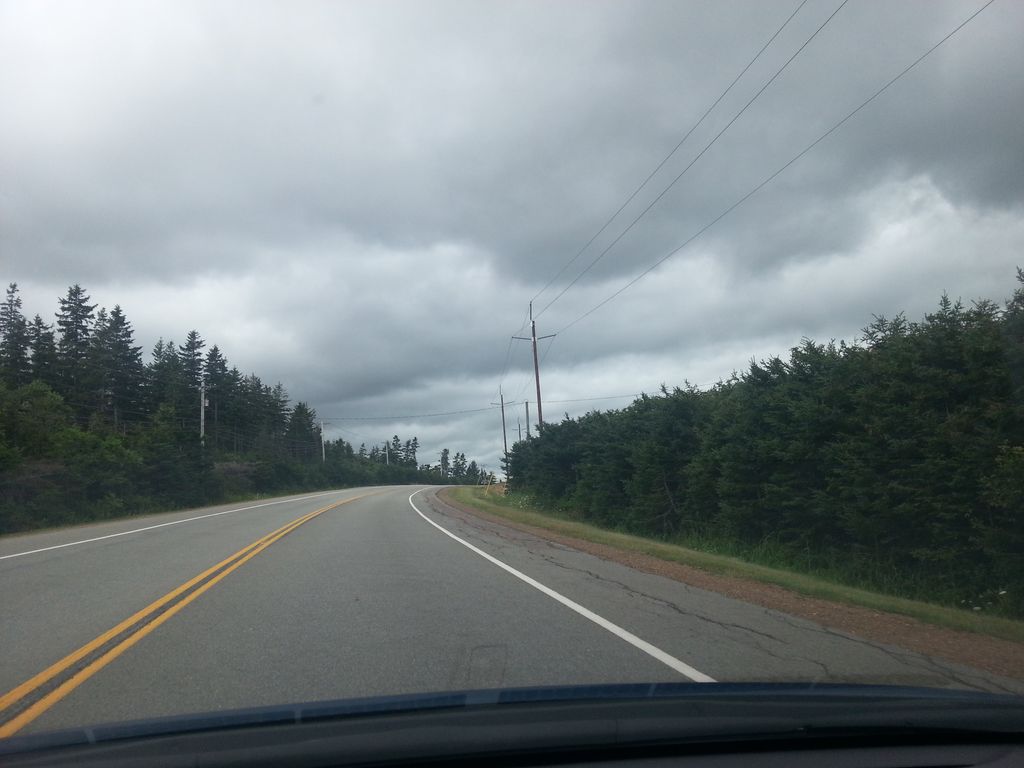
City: charlottetown